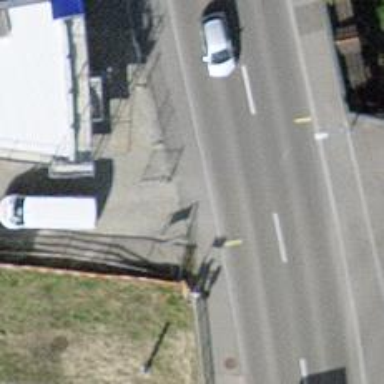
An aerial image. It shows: Crossing on the road.